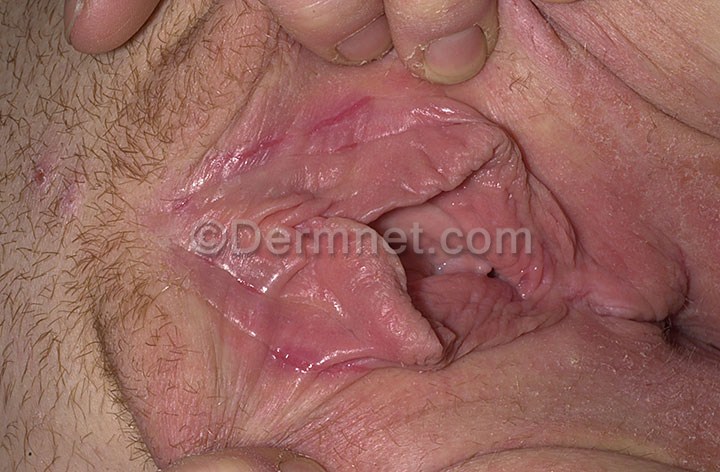
Disease: Nail Fungus and other Nail Disease